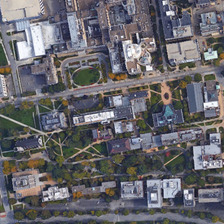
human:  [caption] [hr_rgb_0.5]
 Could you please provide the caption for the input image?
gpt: many buildings and some green trees are in a school .

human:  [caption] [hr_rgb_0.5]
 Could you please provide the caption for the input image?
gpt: many buildings and some green trees are in a school .

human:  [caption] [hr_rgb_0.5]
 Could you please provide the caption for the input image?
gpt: many buildings and some green trees are in a school .

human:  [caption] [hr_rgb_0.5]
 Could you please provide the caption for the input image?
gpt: many buildings and some green trees are in a school .

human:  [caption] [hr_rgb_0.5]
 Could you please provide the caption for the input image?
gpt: many buildings and some green trees are in a school .